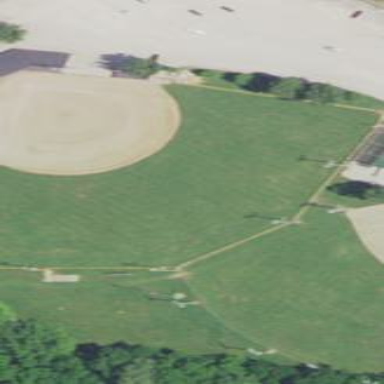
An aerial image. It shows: Baseball pitch for leisure land activities.